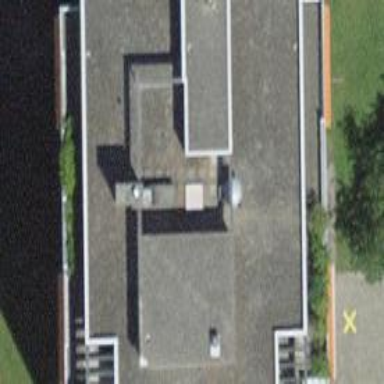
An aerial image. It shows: Flat-roofed building.